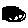
Label: smiley face